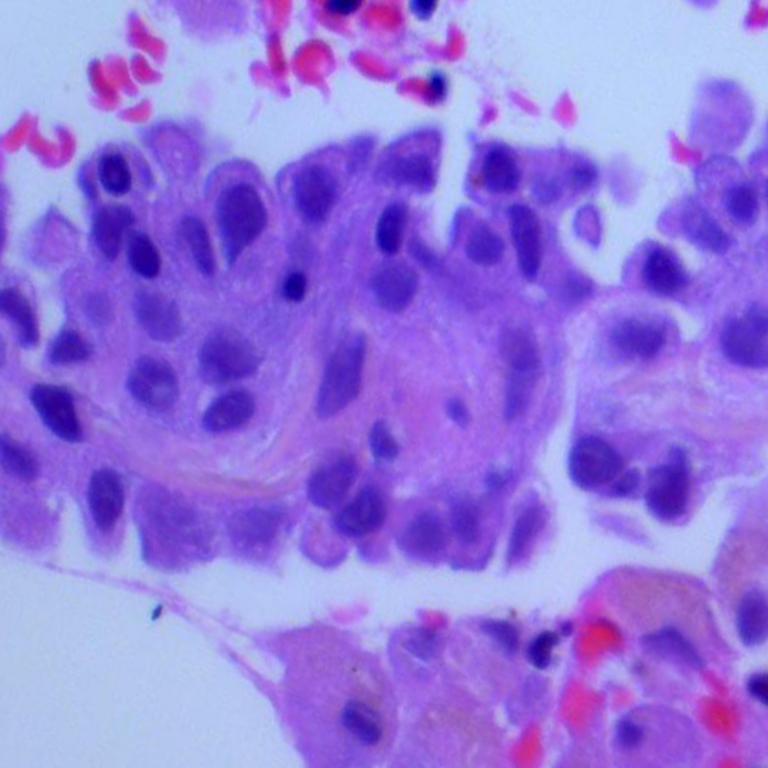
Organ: lung
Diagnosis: adenocarcinomas